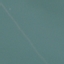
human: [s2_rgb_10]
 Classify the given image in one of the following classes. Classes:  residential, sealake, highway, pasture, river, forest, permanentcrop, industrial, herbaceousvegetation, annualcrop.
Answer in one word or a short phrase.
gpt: SeaLake